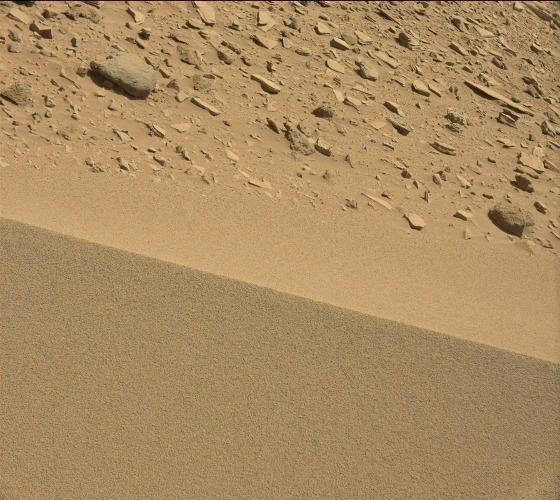
Terrain classes present: Bedrock, Gravel / Sand / Soil, Rock